Question: I have some problems with the manage of two JTable, and relative data.
I had make this GUI:

I explain the use:
In the first jTable I have a list of vehicles (trucks, cars...) and relative info.
In the second jTable I have a list of vehicles that I want make "available" (i.e. a sw agent starts), with the press of the green arrow. So, is a sublist of the first list: the row selected in the first table are copied in the second.
First problem:
In the first column I have a explicative image of the kind of vehicle (you can see a truck in the example).
In the third and fifth column I have different jComboBoxs. See the jComboBox of TIPO VEICOLO (i.e. Kind): if I choose a different vehicle the Image in the first column must change! (if I choose to change from Truck to Car, the relative Icon must change).
Moreover, possibily, I don't want handle this icon in other places in the software. I explain: I want use
'''
Object[] vehicle = {"aaa", "kind1", "marca", "disponibile", "ptt" }
'''
and never
'''
Object[] vehicle = {"/image/truck.png" ,"aaa", "kind1", "marca", "disponibile", "ptt" }
'''
Second problem:
In the future I want add other features in the jTable: dimensions, vehicle's color, licence...
I know that the features for a truck are different from features for a car. I want a way for keep all features in the header, but in every row (according the kind of vehicle) to activate/disable some cells.
Please note: The headers of jTables are not necessarily the same
'''
package it.transfersimulation;
import it.transfersimulation.Vehicle.Stato;
import it.transfersimulation.Vehicle.TipoVeicolo;
import java.awt.BorderLayout;
import java.awt.Dimension;
import java.awt.Toolkit;
import java.awt.event.ActionListener;
import java.awt.event.ActionEvent;
import java.awt.ComponentOrientation;
import javax.swing.DefaultCellEditor;
import javax.swing.DefaultComboBoxModel;
import javax.swing.ImageIcon;
import javax.swing.JComboBox;
import javax.swing.JFrame;
import javax.swing.JLabel;
import javax.swing.JPanel;
import javax.swing.JScrollPane;
import javax.swing.SwingUtilities;
import javax.swing.UIManager;
import javax.swing.UnsupportedLookAndFeelException;
import javax.swing.BoxLayout;
import javax.swing.JTable;
import javax.swing.event.TableModelEvent;
import javax.swing.event.TableModelListener;
import javax.swing.table.DefaultTableModel;
import javax.swing.table.TableColumn;
import javax.swing.JButton;
import java.awt.FlowLayout;
import javax.swing.SwingConstants;
@SuppressWarnings("serial")
public class ShipperAgentGUI extends JFrame implements ActionListener {
// Variabili di classe
private JPanel masterPanel;
private JButton btnPM_plus;
private JButton btnPM_meno;
private JButton btnMD_plus;
private JButton btnMD_meno;
private JTable availablesTable;
private JTable parkTable;
private Object[] parkModelHeader = { "" , "TARGA", "TIPO VEICOLO", "MARCA", "STATO", "PTT" };
private Object[] availablesModelHeader = { "", "TARGA", "TIPO VEICOLO", "MARCA", "STATO", "PTT" };
private DefaultTableModel parkModel = new DefaultTableModel(null, parkModelHeader){
public Class<?> getColumnClass(int columnIndex) {
return getValueAt(0, columnIndex).getClass();
};
};// per aggiungere jCheckBox, jComboBox e ImageIcon
private DefaultTableModel availablesModel = new DefaultTableModel(null, availablesModelHeader){
public Class<?> getColumnClass(int columnIndex) {
return getValueAt(0, columnIndex).getClass();
};
};// per aggiungere jCheckBox, jComboBox e ImageIcon
// My third-part software: a JADE agent:
protected ShipperAgent shipperAgent;
private Coordinator parkCoordinator;
private Coordinator availablesCoordinator;
////////////////////////////////////////////////////
// COSTRUTTORE
ShipperAgentGUI(ShipperAgent agent) {
// Valorizza l'agente corrispondente
shipperAgent = agent;
///////////////////////////////////////////////////////////////////////
// Graphics:
//
setTitle("Shipper Agent: "+agent.getLocalName());
setDefaultCloseOperation(JFrame.EXIT_ON_CLOSE);
try {
UIManager.setLookAndFeel("javax.swing.plaf.nimbus.NimbusLookAndFeel");
//UIManager.setLookAndFeel(UIManager.getSystemLookAndFeelClassName());
} catch (ClassNotFoundException | InstantiationException
| IllegalAccessException | UnsupportedLookAndFeelException e) {
e.printStackTrace();
}
// MasterPanel
masterPanel = new JPanel();
masterPanel.setLayout(new BoxLayout(masterPanel, BoxLayout.Y_AXIS));
masterPanel.setComponentOrientation(ComponentOrientation.LEFT_TO_RIGHT);
// Park Panel
JPanel parkPanel = new JPanel();
parkPanel.setLayout(new BoxLayout(parkPanel, BoxLayout.Y_AXIS));
masterPanel.add(parkPanel);
JPanel pnlHeaderParkPanel = new JPanel(new FlowLayout(FlowLayout.LEFT));
JLabel parkLabel = new JLabel("Parco auto:");
pnlHeaderParkPanel.add(parkLabel);
parkPanel.add(pnlHeaderParkPanel);
JPanel pnlTableParkPanel = new JPanel();
pnlTableParkPanel.setLayout(new BoxLayout(pnlTableParkPanel, BoxLayout.X_AXIS));
parkPanel.add(pnlTableParkPanel);
// Park Table
parkTable = new JTable();
parkTable.setModel(parkModel);
parkTable.setPreferredScrollableViewportSize(new Dimension(500,100));
parkTable.setFillsViewportHeight(true);
JScrollPane parkScrollPane = new JScrollPane(parkTable);
pnlTableParkPanel.add(parkScrollPane);
JPanel pnlBtnParkPanel = new JPanel();
pnlTableParkPanel.add(pnlBtnParkPanel);
pnlBtnParkPanel.setLayout(new BoxLayout(pnlBtnParkPanel, BoxLayout.Y_AXIS));
// JButtons: add/remove vehicle in Park Table
btnPM_plus = new JButton();
btnPM_plus.setToolTipText("Aggiungi mezzo");
btnPM_plus.setIcon(new ImageIcon(ShipperAgentGUI.class.getResource("/images/lorry-add.png")));
btnPM_plus.setActionCommand("+parco");
btnPM_plus.addActionListener(this);
pnlBtnParkPanel.add(btnPM_plus);
btnPM_meno = new JButton();
btnPM_meno.setToolTipText("Rimuovi mezzo");
btnPM_meno.setIcon(new ImageIcon(ShipperAgentGUI.class.getResource("/images/lorry-delete.png")));
btnPM_meno.setActionCommand("-parco");
btnPM_meno.addActionListener(this);
pnlBtnParkPanel.add(btnPM_meno);
// Arrow Panel
JPanel arrowPanel = new JPanel();
masterPanel.add(arrowPanel);
// JButtons: available or not vehicle
btnMD_plus = new JButton();
btnMD_plus.setToolTipText("Rendi disponibile il mezzo selezionato");
btnMD_plus.setIcon(new ImageIcon(ShipperAgentGUI.class.getResource("/images/arrow-green-down.png")));
arrowPanel.add(btnMD_plus);
btnMD_plus.setActionCommand("+disponibili");
btnMD_plus.addActionListener(this);
btnMD_meno = new JButton();
btnMD_meno.setToolTipText("Rendi indisponibile il mezzo selezionato");
btnMD_meno.setIcon(new ImageIcon(ShipperAgentGUI.class.getResource("/images/arrow-red-up.png")));
arrowPanel.add(btnMD_meno);
btnMD_meno.setActionCommand("-disponibili");
btnMD_meno.addActionListener(this);
// Availables Panel
JPanel availablesPanel = new JPanel();
masterPanel.add(availablesPanel);
availablesPanel.setLayout(new BoxLayout(availablesPanel, BoxLayout.Y_AXIS));
JPanel pnlHeaderAvailablesPanel = new JPanel();
FlowLayout fl_pnlHeaderAvailablesPanel = (FlowLayout) pnlHeaderAvailablesPanel.getLayout();
fl_pnlHeaderAvailablesPanel.setAlignment(FlowLayout.LEFT);
availablesPanel.add(pnlHeaderAvailablesPanel);
JLabel label_1 = new JLabel("Disponibili:");
pnlHeaderAvailablesPanel.add(label_1);
label_1.setHorizontalAlignment(SwingConstants.LEFT);
// Available Table
availablesTable = new JTable();
availablesTable.setModel(availablesModel);
availablesTable.setPreferredScrollableViewportSize(new Dimension(500, 100));
availablesTable.setFillsViewportHeight(true);
JScrollPane availablesScrollPane = new JScrollPane(availablesTable);
availablesPanel.add(availablesScrollPane);
getContentPane().add(masterPanel, BorderLayout.CENTER);
// Search Panel
JPanel searchPanel = new JPanel();
masterPanel.add(searchPanel);
JButton btnSearch = new JButton("Search");
searchPanel.add(btnSearch);
// End of graphics init
///////////////////////////////////
//////////////////////////////////////
// Editor delle colonne delle tabelle
// TODO
JComboBox<TipoVeicolo> tipoVeicoloComboBox = new JComboBox<TipoVeicolo>();
tipoVeicoloComboBox.setModel(new DefaultComboBoxModel<TipoVeicolo>(TipoVeicolo.values()));
JComboBox<Stato> statoComboBox = new JComboBox<Stato>();
statoComboBox.setModel(new DefaultComboBoxModel<Stato>(Stato.values()));
TableColumn tipoVeicoloColumn = parkTable.getColumnModel().getColumn(2);
TableColumn statoColumn = parkTable.getColumnModel().getColumn(4);
tipoVeicoloColumn.setCellEditor(new DefaultCellEditor(tipoVeicoloComboBox));
statoColumn.setCellEditor(new DefaultCellEditor(statoComboBox));
/////////////////////////////////////////////////////////////////////
// Coordinators (ispirati al Mediator pattern)
parkCoordinator = new Coordinator(shipperAgent, parkModel) {
@Override
public void notifyAndAddRow(final Object[] rowData) {
shipperAgent.newTruck((String) rowData[0]);
SwingUtilities.invokeLater(new Runnable() {
@Override
public void run() {
tableModel.addRow(rowData);
}
});
}
@Override
public void notifyAndDeleteRow(final int rowIndex) {
final String truck = (String)this.tableModel.getValueAt(rowIndex, 0);
int flag=search(availablesCoordinator.tableModel, truck);
if (flag!=-1)
removeVehicle(availablesCoordinator, flag);
shipperAgent.removeTruck(truck);
SwingUtilities.invokeLater(new Runnable() {
@Override
public void run() {
tableModel.removeRow(rowIndex);
}
});
}
};
availablesCoordinator = new Coordinator(shipperAgent, availablesModel) {
@Override
public void notifyAndAddRow(final Object[] rowData) {
shipperAgent.activateTruck((String) rowData[0]);
SwingUtilities.invokeLater(new Runnable() {
@Override
public void run() {
tableModel.addRow(rowData);
}
});
}
@Override
public void notifyAndDeleteRow(final int rowIndex) {
String truck = (String)this.tableModel.getValueAt(rowIndex, 1);
shipperAgent.deactivateTruck(truck);
SwingUtilities.invokeLater(new Runnable() {
@Override
public void run() {
tableModel.removeRow(rowIndex);
}
});
}
};
/////////////////////////////////////////////////////
// Listeners:
parkModel.addTableModelListener(parcoListener);
availablesModel.addTableModelListener(mezziDisponibiliListener);
/////////////////////////////////////////////////////
// Contatto con l'agente - Riempimento dati
// TODO
Object[] veicoli = shipperAgent.getVehicles();
for (int i=0; i<veicoli.length;i++){
Object[] info = (Object[]) veicoli[i];
Object[] veicolo = new Object[info.length+1];
veicolo[0] = new ImageIcon(ShipperAgentGUI.class.getResource("/images/lorry-icon.png"));
for (int j=1;j<info.length+1;j++){
veicolo[j]=info[j-1];
}
parkModel.addRow(veicolo);
if ( veicolo[4] == Stato.DISPONIBILE )
availablesModel.addRow(veicolo);
}
////////////////////////////
// Show GUI
showGui();
}
public void showGui() {
pack();
Dimension screenSize = Toolkit.getDefaultToolkit().getScreenSize();
int centerX = (int) screenSize.getWidth() / 2;
int centerY = (int) screenSize.getHeight() / 2;
setLocation(centerX - getWidth() / 2, centerY - getHeight() / 2);
super.setVisible(true);
}
//////////////////////////////////////////////
// actionPerformed
@Override
public void actionPerformed(ActionEvent e) {
switch (e.getActionCommand()) {
case "+parco": {
new VehicleInsertJDialog(this, parkCoordinator);
} break;
case "-parco": {
int selectedRow = parkTable.getSelectedRow();
if (selectedRow != -1)
removeVehicle(parkCoordinator, selectedRow);
} break;
case "+disponibili": {
int selectedRow = parkTable.getSelectedRow();
if (selectedRow != -1){
//TODO controlla la consistenza
addVehicle(availablesCoordinator,
String.valueOf(parkModel.getValueAt(selectedRow, 0)),
String.valueOf(parkModel.getValueAt(selectedRow, 1)),
String.valueOf(parkModel.getValueAt(selectedRow, 2)),
String.valueOf(parkModel.getValueAt(selectedRow, 3)),
String.valueOf(parkModel.getValueAt(selectedRow, 4))
);
}
} break;
case "-disponibili": {
int selectedRow = availablesTable.getSelectedRow();
if (selectedRow != -1)
removeVehicle(availablesCoordinator, selectedRow);
} break;
default:
System.out.println("Imprevisto in actionPerformed()");
break;
}
}
// /////////////////////////////////////
// Add/Remove vehicles methods
public void addVehicle(Coordinator coordinator,
String targa, String tipo, String marca, String stato, String peso) {
coordinator.notifyAndAddRow(new Object[]{targa, tipo, marca, stato, peso});
}
public void removeVehicle(Coordinator coordinator, int index) {
coordinator.notifyAndDeleteRow(index);
}
// //////////////////////////////////////////
// LISTENER:
TableModelListener parcoListener = new TableModelListener() {
public void tableChanged(TableModelEvent e) {
switch (e.getType()) {
case (TableModelEvent.INSERT):
System.out.println("un inserimento in corso!"); break;
case (TableModelEvent.DELETE):
System.out.println("una cancellazione in corso!"); break;
case (TableModelEvent.UPDATE):
System.out.println("un aggiornamento in corso!"); break;
}
}
};
TableModelListener mezziDisponibiliListener = new TableModelListener() {
public void tableChanged(TableModelEvent e) {
switch (e.getType()) {
case (TableModelEvent.INSERT):
System.out.println("un inserimento in corso!"); break;
case (TableModelEvent.DELETE):
System.out.println("una cancellazione in corso!"); break;
case (TableModelEvent.UPDATE):
System.out.println("un aggiornamento in corso!"); break;
}
}
};
private int search(DefaultTableModel tableModel, String targa) {
int flag = -1;
for (int i=0; i<tableModel.getRowCount(); i++)
if (tableModel.getValueAt(i, 0).equals(targa))
flag=i;
return flag;
}
///////////////////////////////////////
// INNER CLASS
///////////////////////////////////////
protected abstract class Coordinator {
/*
* protected class members so subclasses can access these directly
*/
protected ShipperAgent shipperAgent;
protected DefaultTableModel tableModel;
public Coordinator(ShipperAgent sa, DefaultTableModel tm) {
shipperAgent = sa;
tableModel = tm;
}
public abstract void notifyAndAddRow(Object[] rowData);
public abstract void notifyAndDeleteRow(int rowIndex);
}
}
'''
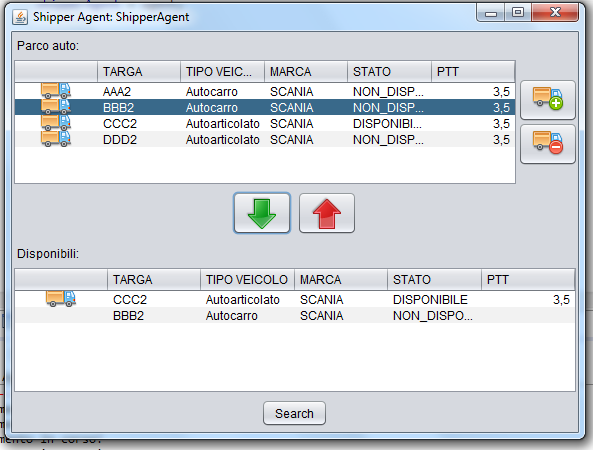
Answer: I have understand that my first implementation isn't good for my exigence.
First things first, the using of DefaultTableModel is a great limitation, because you can use only Vector, Object, String...
In my case, I want manipulate by jtable a set of Vehicles. So, the first things:
Vehicle.java
'''
public class Vehicle {
enum TipoVeicolo {
AUTO, FURGONE,
AUTOCARRO,
AUTOARTICOLATO
};
private String targa;
private TipoVeicolo tipoVeicolo;
private String marca;
private Stato stato
private float ptt;
//... others...
// constructor
public Vehicle(String targa, TipoVeicolo tipoVeicolo, String marca, Stato stato, float ptt) {
this.targa=targa;
this.tipoVeicolo=tipoVeicolo;
// ... bla bla
}
// GET and SET methods...
//...
}
'''
Now, I had already done this. The new is the class that extends AbstractTableModel (and not DefaultTableModel)
VehicleTableModel.java
'''
public class VehicleTableModel extends AbstractTableModel {
// private objects
private ArrayList<Vehicle> vehicles;
private COLUMNS[] header;
// possible column names:
public enum COLUMNS {
IMAGE_COLUMN,
TARGA_COLUMN,
CAR_TYPE_COLUMN,
//...
}; // if I want I can add others...
///////////////////////////////////////////////////////
// Constructor:
public VehicleTableModel(COLUMNS[] headerTable) {
this.vehicles = new ArrayList<Vehicle>()
this.header = headerTable;
}
///////////////////////////////////////////////////////
// obligatory override methods (from AbstractTableModel):
@Override
public int getColumnCount() {
return header.length;
}
@Override
public int getRowCount() {
return vehicles.size();
}
// this works! :D
@Override
public Object getValueAt(int row, int col) {
Object value = "?";
Vehicle v = vehicles.get(row);
if (v!=null) {
COLUMNS column = header[col];
switch (column) {
case IMAGE_COLUMN:
int i = findColumn(COLUMNS.CAR_TYPE_COLUMN); // find the right column index
Object tipo = getValueAt(row, i);
value = (ImageIcon)findImageByColumnCarType(tipo); // find the right icon for the type of vehicle.
break;
case TARGA_COLUMN:
value = v.getTarga();
break;
case CAR_TYPE_COLUMN:
value = v.getTipoVeicolo();
break;
//...
}
}
return value;
}
///////////////////////////////////////////////////////
// My methods:
public void addRow(Vehicle vehicle) {
if (!vehicles.contains(vehicle)){
vehicles.add(vehicle);
fireTableRowsInserted(0, getRowCount()); // I'm not so sure of this..
}
/* I'm not so sure of this..
public boolean removeRow(Vehicle vehicle) {
boolean flag = vehicles.remove(vehicle);
fireTableRowsDeleted(0, getRowCount()); // or fireTableDataChanged(); ?
return flag;
}*/
public void removeRow(int row) {
vehicles.remove(row);
fireTableRowsDeleted(row, row);
}
public Vehicle getVehicleAt(int row) {
return vehicles.get(row);
}
// found the corresponding column index
public int findColumn(COLUMNS columnName) {
for (int i=0; i<getColumnCount(); i++)
if (columnName.equals(header[i]))
return i;
return -1;
}
// found the right image
protected static ImageIcon findImageByColumnCarType(Object value) {
ImageIcon i = null;
if (value.equals(TipoVeicolo.AUTO))
i = new ImageIcon(VehicleTableModel.class.getResource("/images/Car-icon_32.png"));
else if (value.equals(TipoVeicolo.AUTOARTICOLATO))
i = new ImageIcon(VehicleTableModel.class.getResource("/images/City-Truck-blue-icon_32.png"));
//...
return i;
}
// knows if exist a value (of a column) in all rows
private boolean controllIfExist(Object value, int col) {
boolean bool = false;
for (int i=0; i<getRowCount();i++){
if (value.equals(getValueAt(i, col))){
bool=true;
break;
}
}
return bool;
}
///////////////////////////////////////////////////////
// other methods (from AbstractTableModel) to ovveride:
// this works! :D
@Override
public Class<?> getColumnClass(int col) {
Class<?> c;
COLUMNS column = header[col];
if (column.equals(COLUMNS.IMAGE_COLUMN))
c = ImageIcon.class;
else if (column.equals(COLUMNS.CAR_TYPE_COLUMN))
c = JComboBox.class;
// else if blabla....
else c = super.getColumnClass(col);
return c;
}
// this works! :D
@Override
public String getColumnName(int col) {
COLUMNS column = header[col];
if (column.equals(COLUMNS.IMAGE_COLUMN))
return " ";
else if (column.equals(COLUMNS.TARGA_COLUMN))
return "Targa";
else if (column.equals(COLUMNS.CAR_TYPE_COLUMN))
return "Tipo veicolo";
// else if blabla...
return super.getColumnName(col);
};
@Override
public boolean isCellEditable(int row, int col) {
return true;
}
@Override
public void setValueAt(Object value, int row, int col) {
Vehicle v = vehicles.get(row);
boolean flag = false;
if (v!=null) {
COLUMNS column = header[col];
switch (column) {
case TARGA_COLUMN:
if (!v.getTarga().equals(value)){
if (!controllIfExist(value, col)){
v.setTarga((String) value);
flag = true;
}
}
break;
case CAR_TYPE_COLUMN:
if (!v.getTipoVeicolo().equals(value)){
v.setTipoVeicolo((TipoVeicolo) value);
flag = true;
}
break;
// other cases bla bla...
}
if (flag) // update only if have found modify
fireTableRowsUpdated(0, getRowCount()); // or fireTableRowsUpdated(row, row); ?
}
}
}
'''
After this, for commodity, I create a VehicleTable (extends JTable). Can it look like useless, but is right for my objective... You can see the right settings for the special cells (cell with JComboBox, for example)
VehicleTable.java
'''
public class VehicleTable extends JTable {
public VehicleTable(VehicleTableModel vehicleModel) {
super(vehicleModel);
this.setSelectionMode(ListSelectionModel.SINGLE_SELECTION);
this.setColumnSelectionAllowed(false);
this.setCellSelectionEnabled(false);
this.setRowSelectionAllowed(true);
this.setShowHorizontalLines(true);
this.setRowHeight(25);
this.setPreferredScrollableViewportSize(new Dimension(700,150));
this.setFillsViewportHeight(true);
////////////////////////////////////
// Now I set the columns features:
int flag=-1;
TableColumn column;
// Icon Column:
flag = vehicleModel.findColumn(COLUMNS.IMAGE_COLUMN);
if (flag!=-1){
column = this.getColumnModel().getColumn(flag);
column.setMinWidth(80);
column.setMaxWidth(80);
}
// Targa Column:
flag = vehicleModel.findColumn(COLUMNS.TARGA_COLUMN);
if (flag!=-1){
column = this.getColumnModel().getColumn(flag);
column.setMinWidth(100);
column.setMaxWidth(100);
}
// Tipo veicolo Column
flag = vehicleModel.findColumn(COLUMNS.CAR_TYPE_COLUMN);
if (flag!=-1){
column = this.getColumnModel().getColumn(flag);
column.setCellEditor(new DefaultCellEditor(
new JComboBox<TipoVeicolo>(TipoVeicolo.values())));
column.setMinWidth(150);
column.setMaxWidth(150);
}
//others...
}
'''
Finally, we can use this. For example in my GUI
ShipperAgentGUI.java (an extract. I focus on ONE table)
'''
public class ShipperAgentGUI extends JFrame implements ActionListener {
// ... bla bla
private COLUMNS[] parkModelHeader = {COLUMNS.IMAGE_COLUMN, COLUMNS.TARGA_COLUMN,
COLUMNS.CAR_TYPE_COLUMN, COLUMNS.MARCA_COLUMN, COLUMNS.STATE_COLUMN, COLUMNS.PTT_COLUMN };
private VehicleTableModel parkModel = new VehicleTableModel(parkModelHeader);
private VehicleTable parkTable;
private Coordinator parkCoordinator; // long story
protected ShipperAgent shipperAgent; // my agent, my third-part software
// ... bla bla
// Constructor:
ShipperAgentGUI(ShipperAgent agent) {
//... bla bla
// Park Table:
parkTable = new VehicleTable(parkModel);
JScrollPane parkScrollPane = new JScrollPane(parkTable);
pnlTableParkPanel.add(parkScrollPane);
//... bla bla
// Coordinators (Mediator pattern's ispired)
// Long story. Is for coordinating with my agent and others tables in my GUI
parkCoordinator = new Coordinator(shipperAgent, parkModel) {
@Override
public void notifyAndAddRow(final Vehicle vehicle) {
shipperAgent.newTruck(vehicle.getTarga()); // comunicate with the agent
SwingUtilities.invokeLater(new Runnable() {
@Override
public void run() {
parkModel.addRow(vehicle);
}
});
}
@Override
public void notifyAndDeleteRow(final int rowIndex) {
final Vehicle v = this.tableModel.getVehicleAt(rowIndex);
// bla bla
shipperAgent.removeTruck(v.getTarga()); // comunicate with the agent
SwingUtilities.invokeLater(new Runnable() {
@Override
public void run() {
//parkModel.removeRow(v);
parkModel.removeRow(rowIndex);
}
});
}
@Override
public void notifyRowUpdated() {
parkModel.addTableModelListener(new TableModelListener() {
public void tableChanged(TableModelEvent e) {
switch (e.getType()) {
case (TableModelEvent.DELETE):
parkTable.repaint();
break;
case (TableModelEvent.UPDATE):
int row = e.getLastRow();
int col = parkModel.getIndexColumn(COLUMNS.STATE_COLUMN);
if (parkModel.getValueAt(row, col).equals(Stato.DISPONIBILE))
addVehicle(availablesCoordinator, parkModel.getVehicleAt(row));
else
//removeVehicle(availablesCoordinator, row); error!
availablesModel.removeRow(parkModel.getVehicleAt(row));
repaint();
break;
}
}
});
}
};
ArrayList<Vehicle> veicoli = shipperAgent.getVehicles(); // from agent
Iterator<Vehicle> I = veicoli.iterator();
while (I.hasNext()){
addVehicle(parkCoordinator, I.next());
}
//... bla bla
} // end of constructor
// ... others methods...
private void addVehicle(Coordinator coordinator, Vehicle v) {
coordinator.notifyAndAddRow(v);
}
public void removeVehicle(Coordinator coordinator, int index) {
coordinator.notifyAndDeleteRow(index);
}
// ...
}
'''
You can see the results here:

I still need to define a couple of things, but it should be the right way.